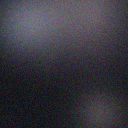
Screen state: off